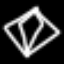
Label: diamond